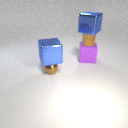
small brown rubber cylinder below large blue metal cube